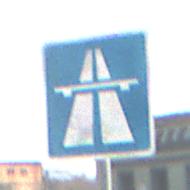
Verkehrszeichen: Autobahn
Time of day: Midday
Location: Outdoor (Suburban)
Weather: PartlyCloudy
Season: NotSpecified
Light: Natural